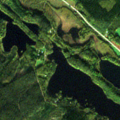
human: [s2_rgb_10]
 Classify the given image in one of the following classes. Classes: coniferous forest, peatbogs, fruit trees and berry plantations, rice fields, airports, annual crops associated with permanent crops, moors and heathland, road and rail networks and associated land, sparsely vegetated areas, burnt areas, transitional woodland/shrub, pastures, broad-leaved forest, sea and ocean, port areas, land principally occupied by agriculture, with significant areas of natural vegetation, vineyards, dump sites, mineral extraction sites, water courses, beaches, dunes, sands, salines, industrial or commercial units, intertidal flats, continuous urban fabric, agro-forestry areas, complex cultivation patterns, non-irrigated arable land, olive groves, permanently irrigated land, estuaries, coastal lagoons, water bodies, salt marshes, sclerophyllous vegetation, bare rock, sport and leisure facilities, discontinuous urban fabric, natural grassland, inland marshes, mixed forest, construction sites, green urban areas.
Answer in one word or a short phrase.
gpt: land principally occupied by agriculture, with significant areas of natural vegetation, broad-leaved forest, coniferous forest, mixed forest, water bodies